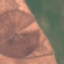
Land use / land cover: AnnualCrop